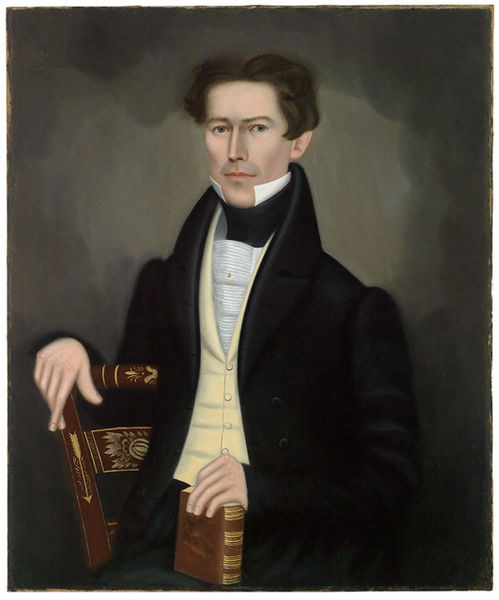
Titel: Charles Backus Jones (1797-1878)
Künstler: Erastus Salisbury Field
Standort: Amherst (Massachusetts, USA)
Institution: Mead Art Museum, Amherst College
Schlagwörter: hand, mann, weiß, gelb, grau, holz, mund, nase, schwarz, stirn, stuhl, blick, jacke, jung, augen, kragen, bildnis, gelehrte, portrait, porträt, gold, haare, mantel, klassizismus, kinn, lippen, mittelscheitel, lehne, brauen, gehrock, weste, buch, schriftsteller, stehkragen, intarsien, schnitzerei, rasiert, leder, 19. jahrhundert, 18. jahrhundert, wamds